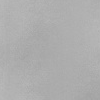
Atmospheric dust classification: dusty